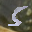
Label: 5